Field crop: maize
Growth stage: 2
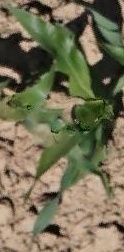
Species: maize